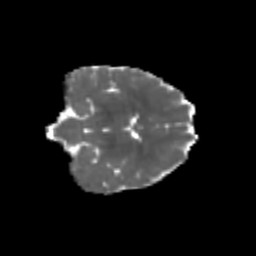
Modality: MD
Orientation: coronal
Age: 7
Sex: female
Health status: healthy